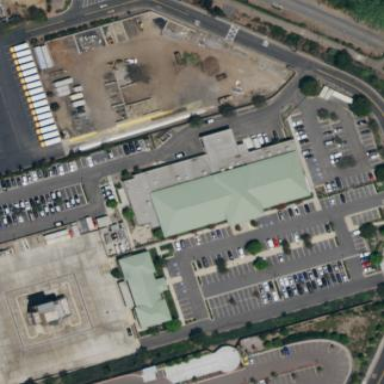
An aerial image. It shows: Police building.